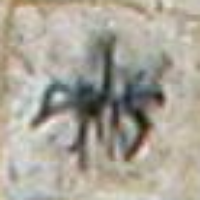
Label: metaphase